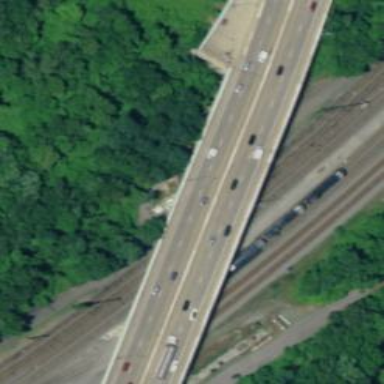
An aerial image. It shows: Motorway bridge that is part of the Other Freeway and Expressway system.